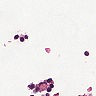
Metastatic tissue present: no